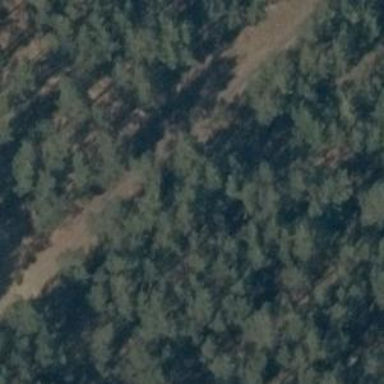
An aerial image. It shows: Sandy track road with grade 4 track type.